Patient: sex M, age 73
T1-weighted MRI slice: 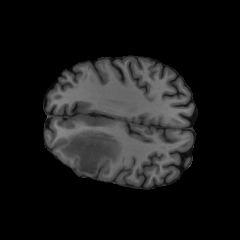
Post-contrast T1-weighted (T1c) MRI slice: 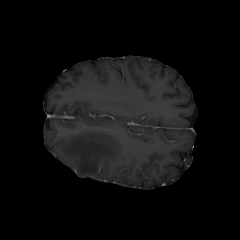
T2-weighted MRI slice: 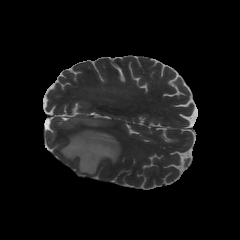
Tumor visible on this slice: yes
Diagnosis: Glioblastoma, IDH-wildtype
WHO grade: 4